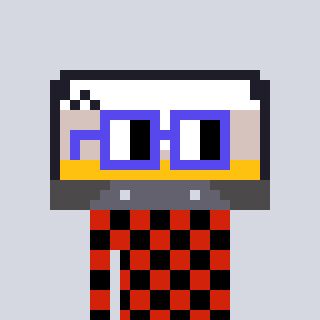
a pixel art character with square blue glasses, a cassette tape-shaped head and a red-colored body on a cool background